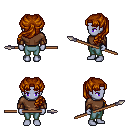
a pixel art fantasy rpg character, female body template, dark elf, purple skin, brown long-sleeve shirt, teal pants, brunette princess hairstyle, leather bracers, spear, four views (front, back, left, right), 2x2 character sprite sheet, small pixel art, hard edges, no anti-aliasing